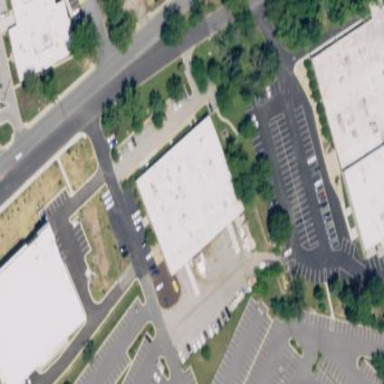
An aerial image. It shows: Commercial building.